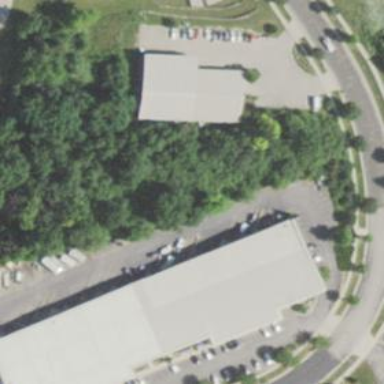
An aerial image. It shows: Commercial building.